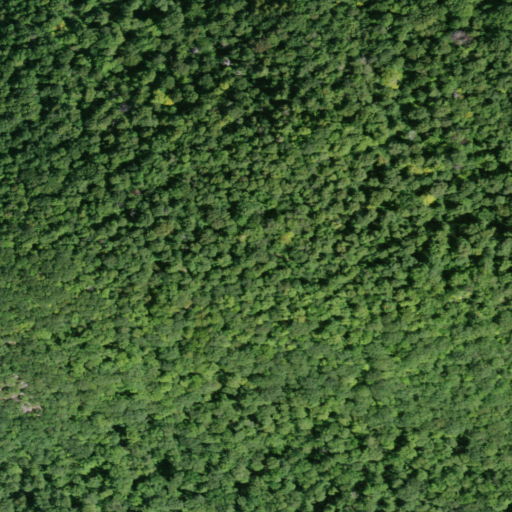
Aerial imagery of mountain in New York named Finch Mountain containing deciduous forest, evergreen forest, and mixed forest